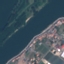
Land use / land cover class: River